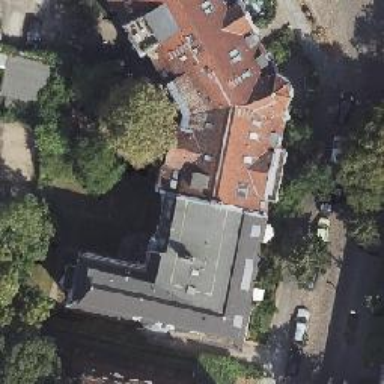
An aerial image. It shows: Residential building with mansard roof.